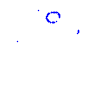
Particle: proton